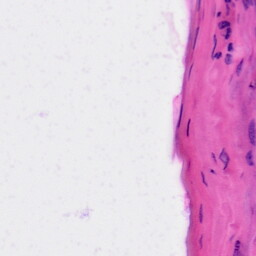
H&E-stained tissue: Skin